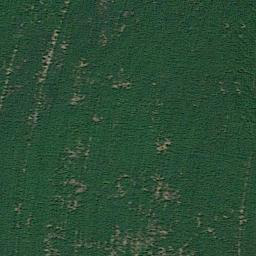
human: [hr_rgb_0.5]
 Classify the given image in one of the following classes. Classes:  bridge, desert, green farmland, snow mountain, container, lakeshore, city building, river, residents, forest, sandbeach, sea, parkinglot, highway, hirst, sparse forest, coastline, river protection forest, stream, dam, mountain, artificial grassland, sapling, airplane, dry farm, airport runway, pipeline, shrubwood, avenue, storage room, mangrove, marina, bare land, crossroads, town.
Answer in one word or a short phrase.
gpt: artificial grassland